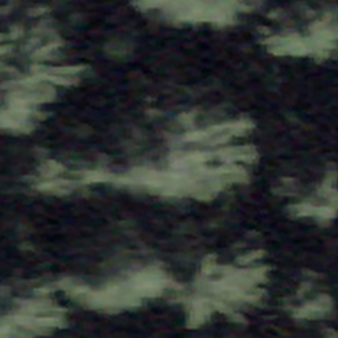
Label: other